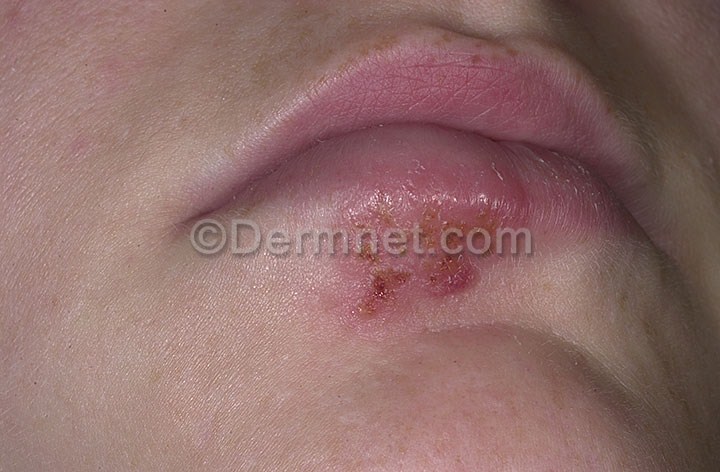
Disease: Warts Molluscum and other Viral Infections